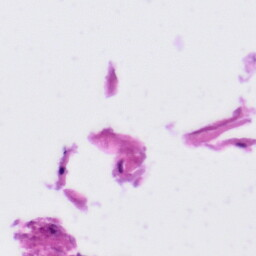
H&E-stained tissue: Tonsil